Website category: phone
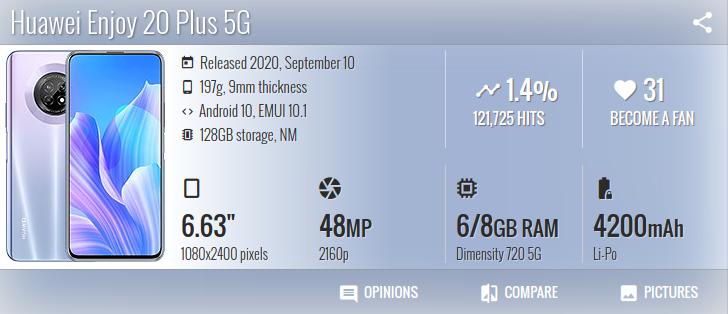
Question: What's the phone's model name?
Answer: Huawei Enjoy 20 Plus 5G

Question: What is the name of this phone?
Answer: Huawei Enjoy 20 Plus 5G

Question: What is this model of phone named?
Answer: Huawei Enjoy 20 Plus 5G

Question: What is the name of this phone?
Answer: Huawei Enjoy 20 Plus 5G

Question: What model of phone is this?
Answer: Huawei Enjoy 20 Plus 5G

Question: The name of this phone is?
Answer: Huawei Enjoy 20 Plus 5G

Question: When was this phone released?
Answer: Released 2020, September 10

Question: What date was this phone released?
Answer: Released 2020, September 10

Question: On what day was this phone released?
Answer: Released 2020, September 10

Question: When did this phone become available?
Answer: Released 2020, September 10

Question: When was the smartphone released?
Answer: Released 2020, September 10

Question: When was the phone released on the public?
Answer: Released 2020, September 10

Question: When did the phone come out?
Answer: Released 2020, September 10

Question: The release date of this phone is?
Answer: Released 2020, September 10

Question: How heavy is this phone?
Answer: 197g

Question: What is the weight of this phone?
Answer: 197g

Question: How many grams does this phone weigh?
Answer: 197g

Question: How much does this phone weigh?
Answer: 197g

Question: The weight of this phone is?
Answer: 197g

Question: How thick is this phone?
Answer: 9mm thickness

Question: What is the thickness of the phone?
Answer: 9mm thickness

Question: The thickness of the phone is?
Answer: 9mm thickness

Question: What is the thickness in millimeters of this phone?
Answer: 9mm thickness

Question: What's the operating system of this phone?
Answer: Android 10, EMUI 10.1

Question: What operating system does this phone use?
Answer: Android 10, EMUI 10.1

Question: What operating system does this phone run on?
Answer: Android 10, EMUI 10.1

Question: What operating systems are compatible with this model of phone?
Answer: Android 10, EMUI 10.1

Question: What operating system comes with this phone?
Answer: Android 10, EMUI 10.1

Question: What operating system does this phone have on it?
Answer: Android 10, EMUI 10.1

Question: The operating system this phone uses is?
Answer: Android 10, EMUI 10.1

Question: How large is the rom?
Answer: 128GB storage

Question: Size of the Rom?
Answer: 128GB storage

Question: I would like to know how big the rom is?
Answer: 128GB storage

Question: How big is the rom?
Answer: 128GB storage

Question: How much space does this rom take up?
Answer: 128GB storage

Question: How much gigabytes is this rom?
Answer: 128GB storage

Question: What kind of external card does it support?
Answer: NM

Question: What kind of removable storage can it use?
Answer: NM

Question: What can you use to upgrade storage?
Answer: NM

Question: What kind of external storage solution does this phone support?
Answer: NM

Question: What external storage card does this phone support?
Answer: NM

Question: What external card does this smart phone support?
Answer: NM

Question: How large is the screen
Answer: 6.63"

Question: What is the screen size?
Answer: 6.63"

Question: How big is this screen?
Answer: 6.63"

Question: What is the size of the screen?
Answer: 6.63"

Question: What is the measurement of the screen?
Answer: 6.63"

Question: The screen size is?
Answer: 6.63"

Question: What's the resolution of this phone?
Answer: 1080x2400 pixels

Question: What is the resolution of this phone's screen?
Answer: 1080x2400 pixels

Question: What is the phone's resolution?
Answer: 1080x2400 pixels

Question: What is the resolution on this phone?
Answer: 1080x2400 pixels

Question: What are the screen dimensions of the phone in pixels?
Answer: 1080x2400 pixels

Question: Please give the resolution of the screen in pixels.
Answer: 1080x2400 pixels

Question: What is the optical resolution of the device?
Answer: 1080x2400 pixels

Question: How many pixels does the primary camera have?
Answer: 48 MP

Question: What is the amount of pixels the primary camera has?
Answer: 48 MP

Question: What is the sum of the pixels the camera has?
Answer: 48 MP

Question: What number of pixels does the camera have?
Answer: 48 MP

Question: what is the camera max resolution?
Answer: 48 MP

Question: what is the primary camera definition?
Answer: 48 MP

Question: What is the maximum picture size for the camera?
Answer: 48 MP

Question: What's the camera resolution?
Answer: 2160p

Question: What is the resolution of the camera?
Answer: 2160p